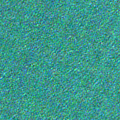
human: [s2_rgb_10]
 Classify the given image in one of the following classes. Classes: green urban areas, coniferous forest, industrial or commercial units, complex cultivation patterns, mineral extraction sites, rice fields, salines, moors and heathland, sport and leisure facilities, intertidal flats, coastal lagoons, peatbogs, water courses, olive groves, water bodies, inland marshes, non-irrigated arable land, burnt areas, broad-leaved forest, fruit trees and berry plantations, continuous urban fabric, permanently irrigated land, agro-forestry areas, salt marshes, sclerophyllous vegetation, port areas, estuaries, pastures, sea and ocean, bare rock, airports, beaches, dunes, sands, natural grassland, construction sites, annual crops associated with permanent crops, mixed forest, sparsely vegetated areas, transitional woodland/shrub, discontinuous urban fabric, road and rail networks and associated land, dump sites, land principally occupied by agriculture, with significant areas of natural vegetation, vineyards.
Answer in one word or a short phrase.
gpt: sea and ocean